Current action and preconditions to check: trajectory_clear

Your task: For each precondition in the list above, predict whether it will hold at this action.

Consider the current scene as observed from the mobile robot's camera, and analyze the predicted future states of all dynamic agents (e.g., people, animals, vehicles, or any moving entities) within the NEXT SECOND.

IMPORTANT: Only answer "very likely" if you are absolutely certain—based on strong, clear evidence—that a dynamic agent will violate the precondition in the predicted future state. Do NOT answer "very likely" for unlikely, ambiguous, or low-probability risks.

Ask yourself for each precondition: Is there a high probability, with clear and convincing evidence, that the predicted future states of any dynamic agent will interfere with the predicted future state of the currently executing action within the NEXT SECOND, causing that precondition to fail?

Assess the risk level based on these predictions. Use "likely" or "very likely" if motions create a clear risk of interference.

Use "neutral" or "improbable" if agents are nearby but their predicted paths are clearly diverging or non-conflicting.

Failure Risk Categories: "very improbable", "improbable", "neutral", "likely", "very likely"

Answer Format: Output ONLY the probability_of_failure value from these categories: "very improbable", "improbable", "neutral", "likely", "very likely"

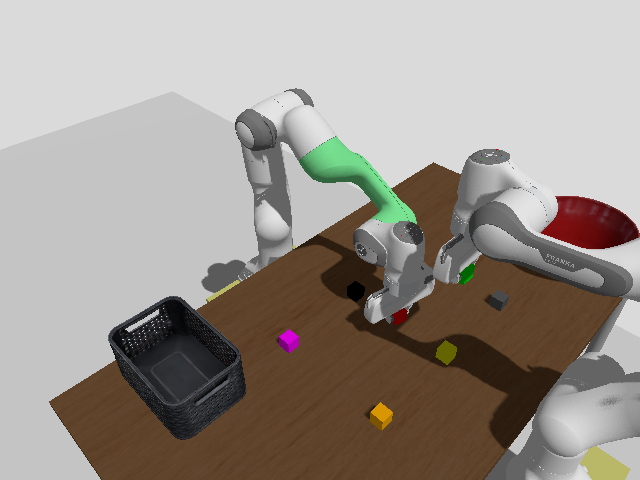

Answer: improbable